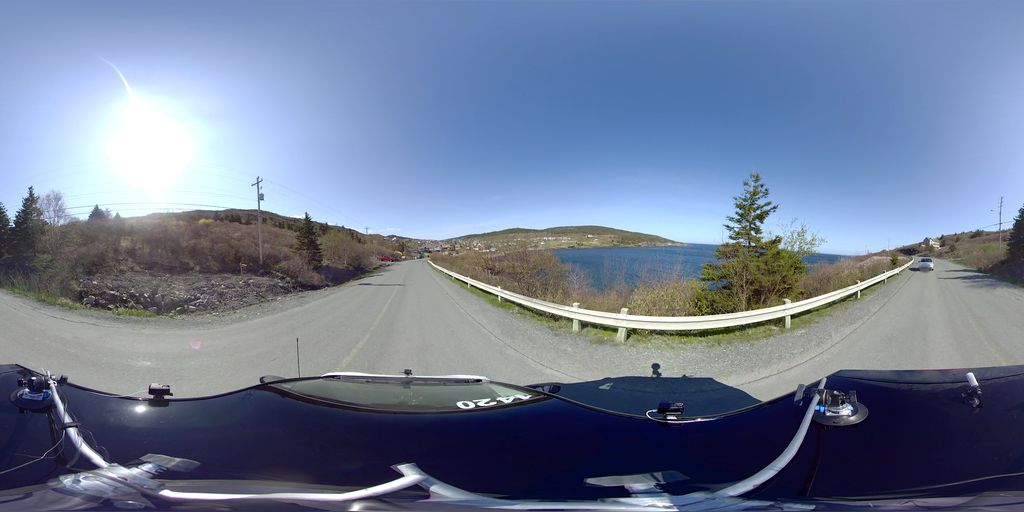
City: st_johns